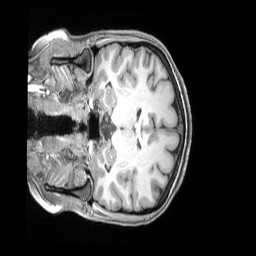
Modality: T1w
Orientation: coronal
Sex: female
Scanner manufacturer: siemens
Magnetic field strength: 3 T
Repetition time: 2.4 s
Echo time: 0.00222 s